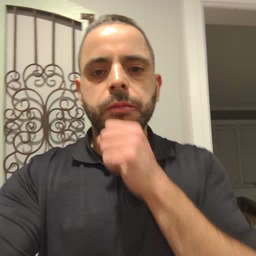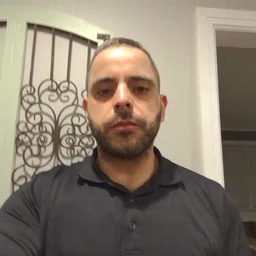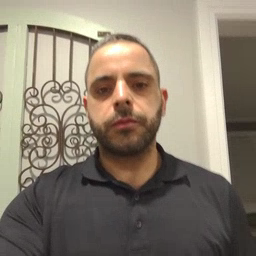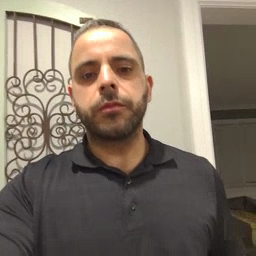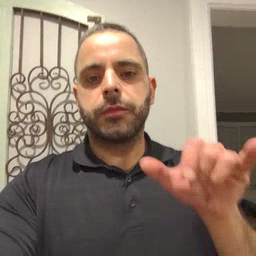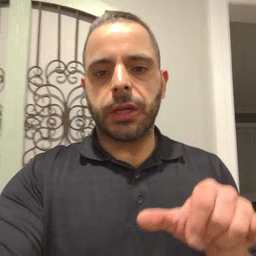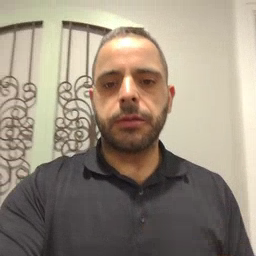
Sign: stay